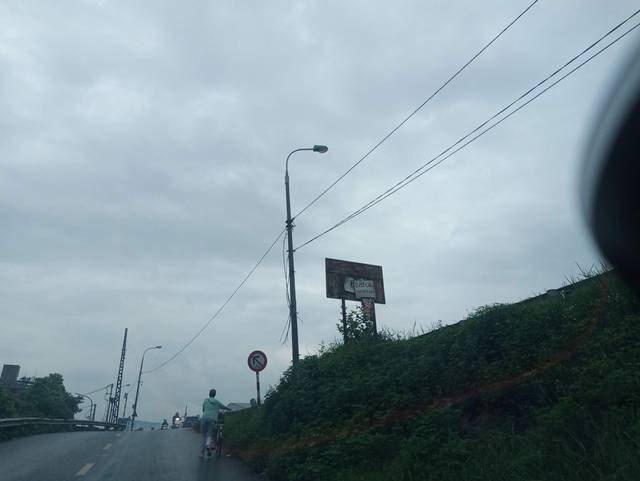
Region: Vietnam
Coordinates: 21.001, 105.879